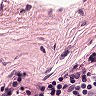
Metastatic tissue present: no